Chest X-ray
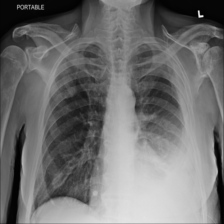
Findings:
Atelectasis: negative
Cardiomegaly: negative
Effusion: positive
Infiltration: negative
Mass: negative
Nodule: negative
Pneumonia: negative
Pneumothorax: negative
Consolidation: negative
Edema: negative
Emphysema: negative
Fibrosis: negative
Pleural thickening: negative
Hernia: negative